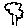
Label: tree